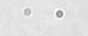
Label: camera_spot